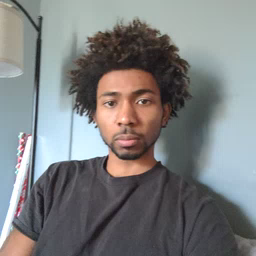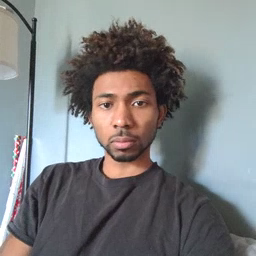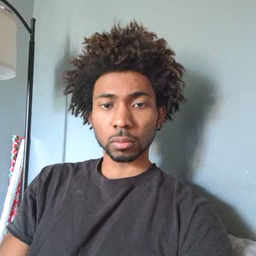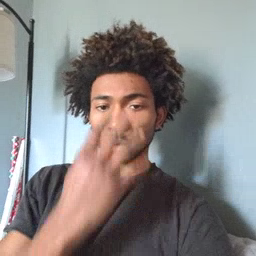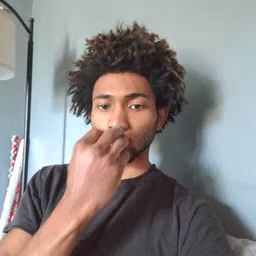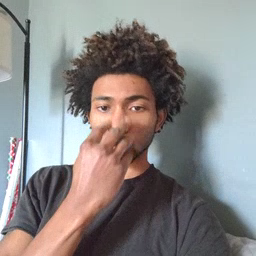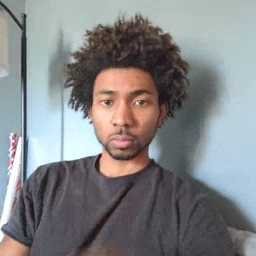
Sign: wolf